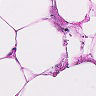
Metastatic tissue present: no